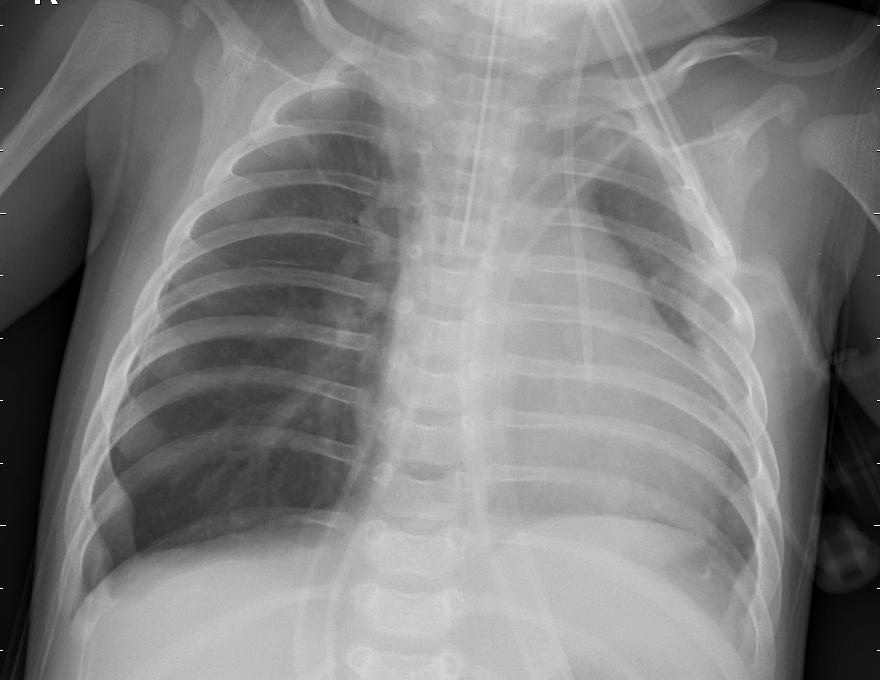
Diagnosis: PNEUMONIA